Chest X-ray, PA view. Patient: 74 years old, sex M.
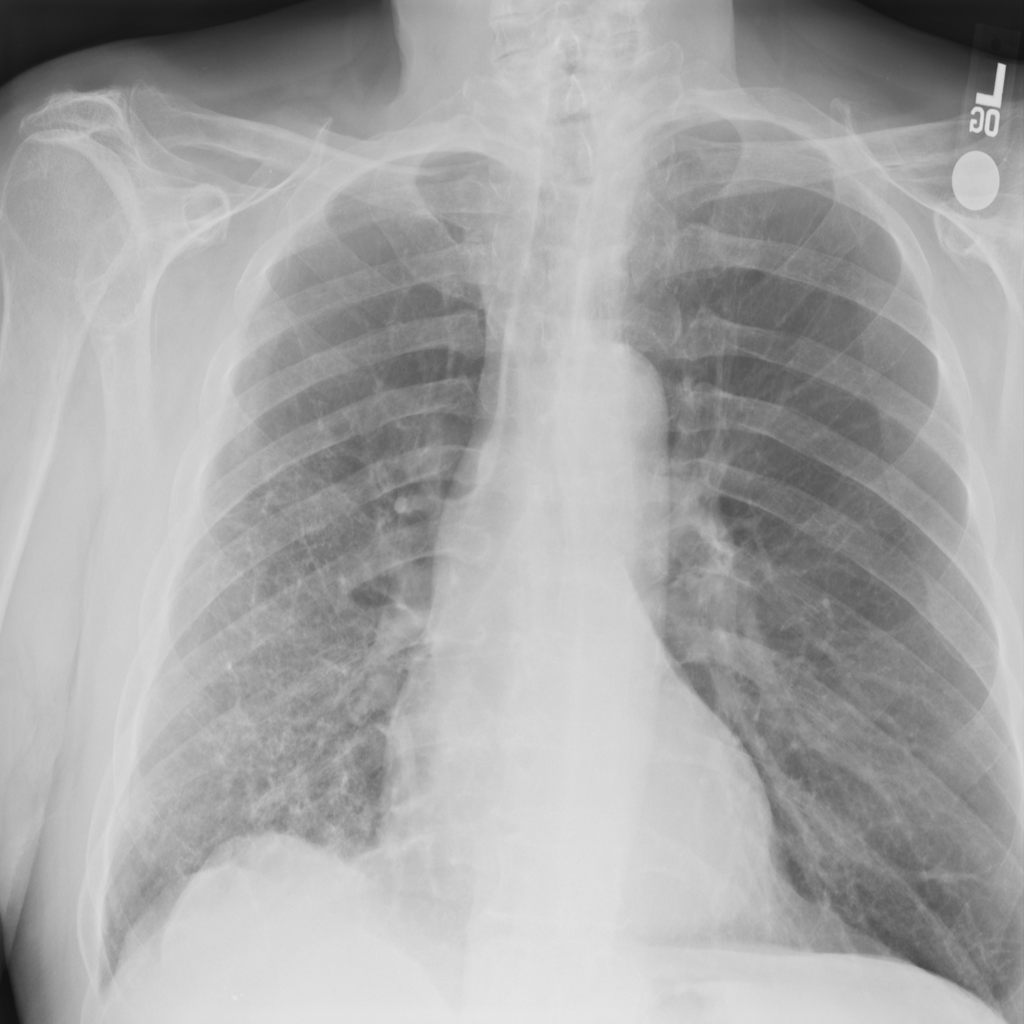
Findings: Emphysema, Infiltration